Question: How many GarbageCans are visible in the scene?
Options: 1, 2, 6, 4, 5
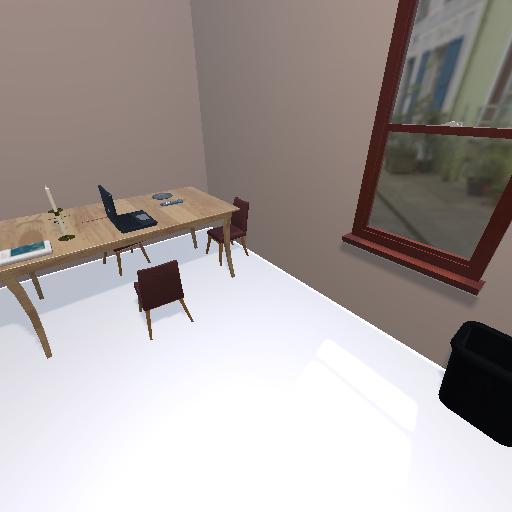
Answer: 1